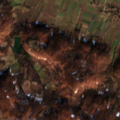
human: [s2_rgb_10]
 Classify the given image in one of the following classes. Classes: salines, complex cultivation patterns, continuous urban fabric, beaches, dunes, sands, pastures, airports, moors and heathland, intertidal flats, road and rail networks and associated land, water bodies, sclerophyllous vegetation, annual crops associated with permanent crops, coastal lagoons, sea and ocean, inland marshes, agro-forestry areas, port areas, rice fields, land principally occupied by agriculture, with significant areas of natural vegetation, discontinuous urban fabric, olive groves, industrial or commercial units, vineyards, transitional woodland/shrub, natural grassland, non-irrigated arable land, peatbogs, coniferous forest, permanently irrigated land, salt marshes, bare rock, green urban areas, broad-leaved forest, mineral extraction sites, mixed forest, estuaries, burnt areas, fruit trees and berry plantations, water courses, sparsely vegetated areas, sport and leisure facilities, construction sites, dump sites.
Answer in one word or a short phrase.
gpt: complex cultivation patterns, land principally occupied by agriculture, with significant areas of natural vegetation, broad-leaved forest, transitional woodland/shrub